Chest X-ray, PA view. Patient: 26 years old, sex M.
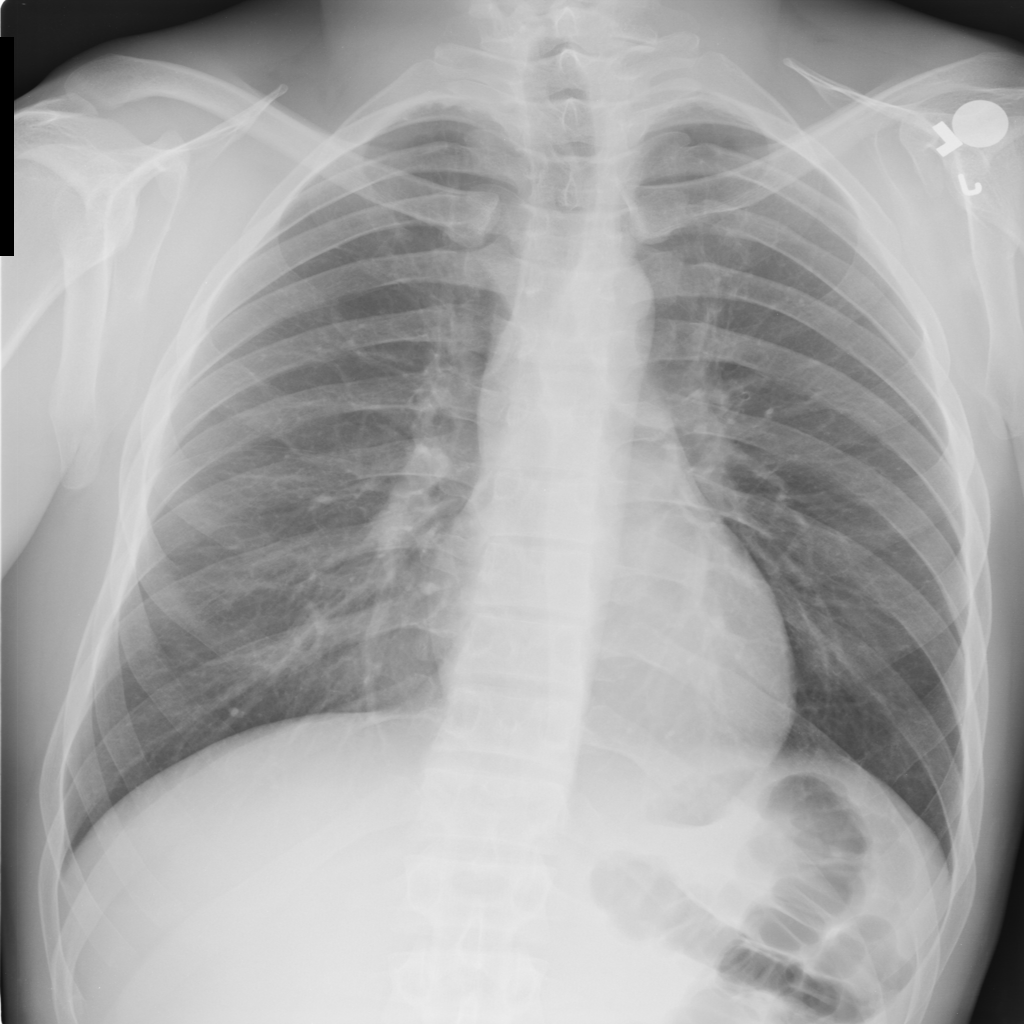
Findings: No Finding